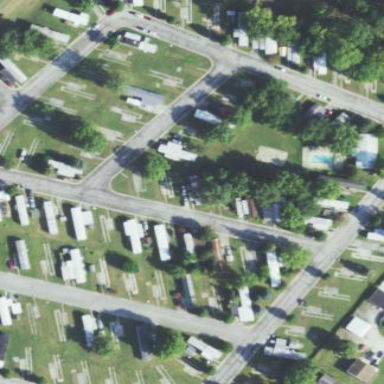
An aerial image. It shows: Residential area known as trailer park.